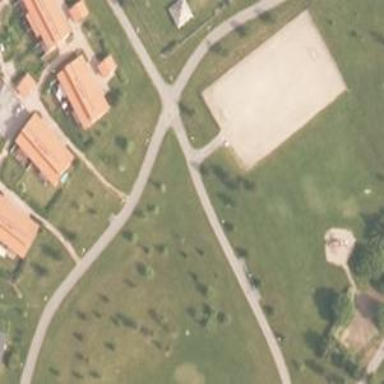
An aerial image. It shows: Disc golf hole.